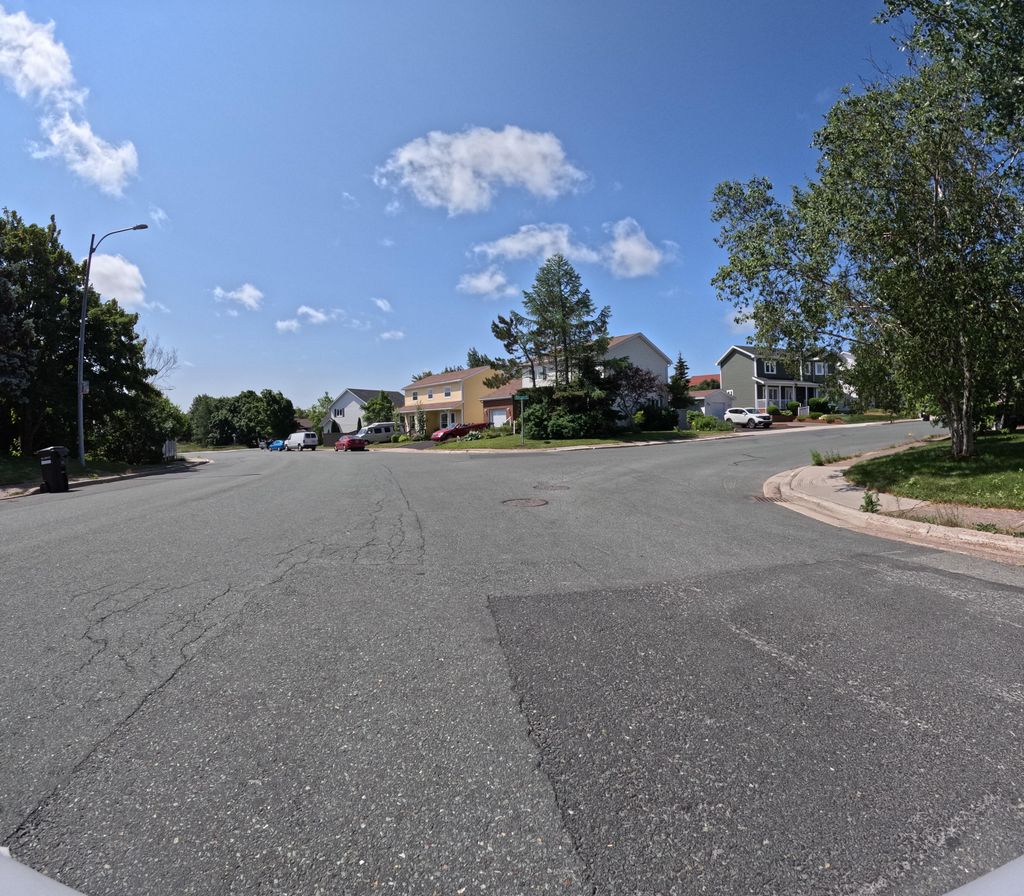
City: st_johns